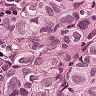
Metastatic tissue present: yes